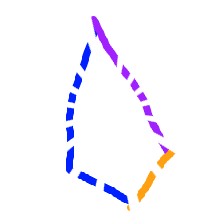
Shape: kite